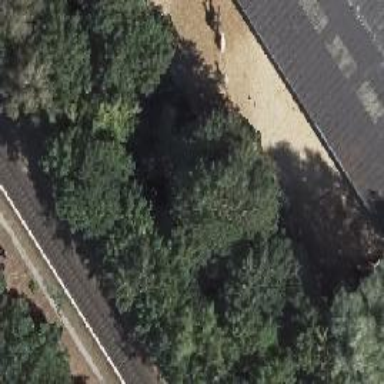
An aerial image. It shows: Equestrian pitch with dirt surface for leisure land activities.